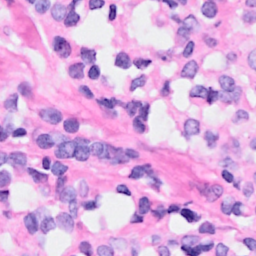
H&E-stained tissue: Breast